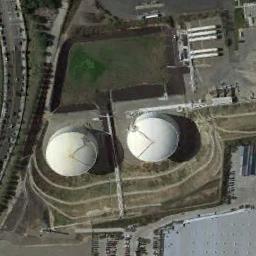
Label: storage_tank